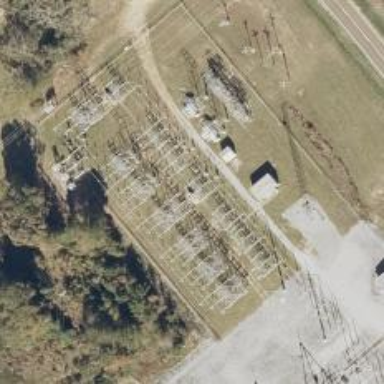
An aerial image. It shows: Switch for power supply.